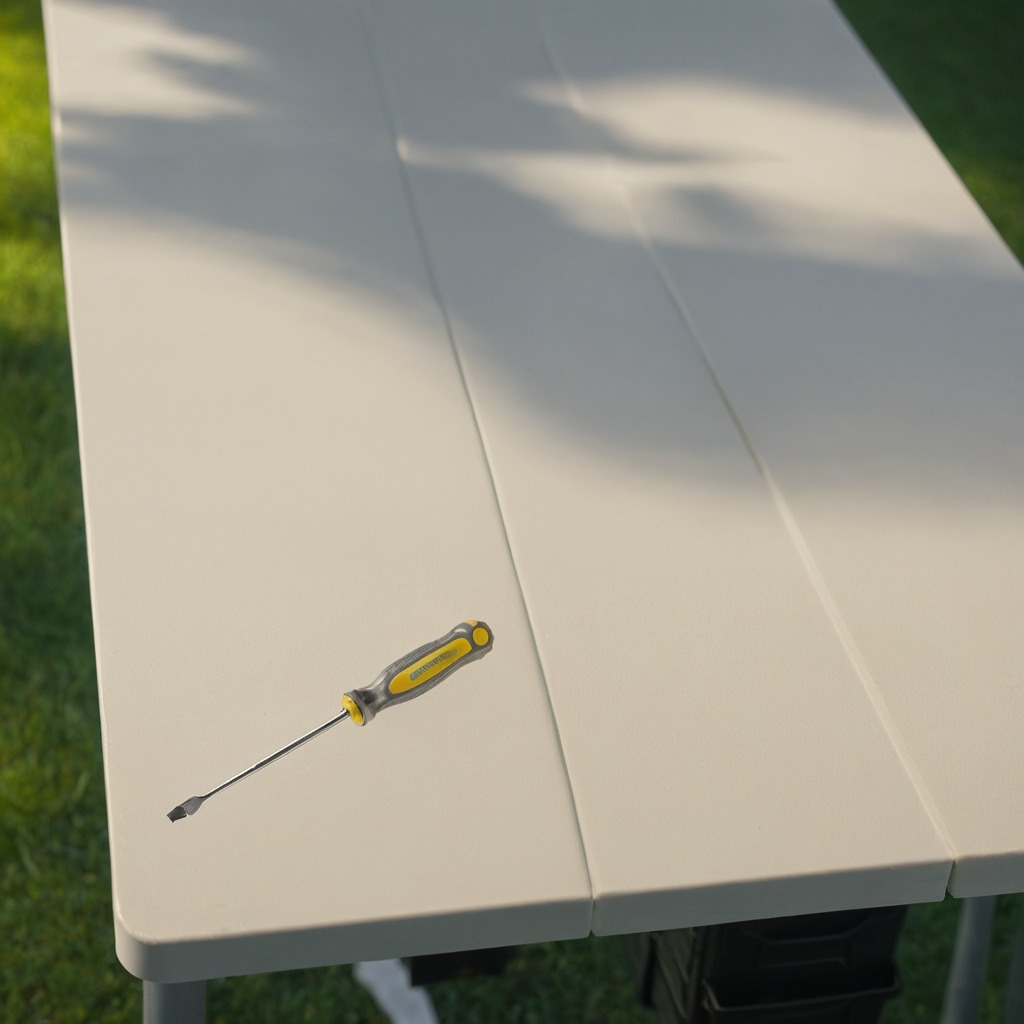
A screwdriver is lying on a clean utility table in a temporary outdoor tool station afternoon light present textured surface.